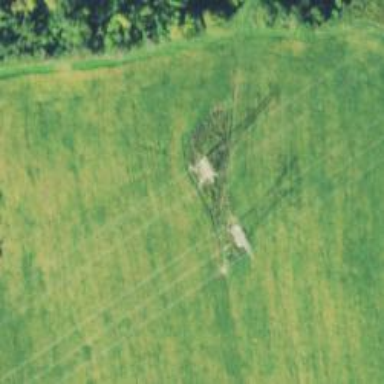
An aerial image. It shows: Power tower.